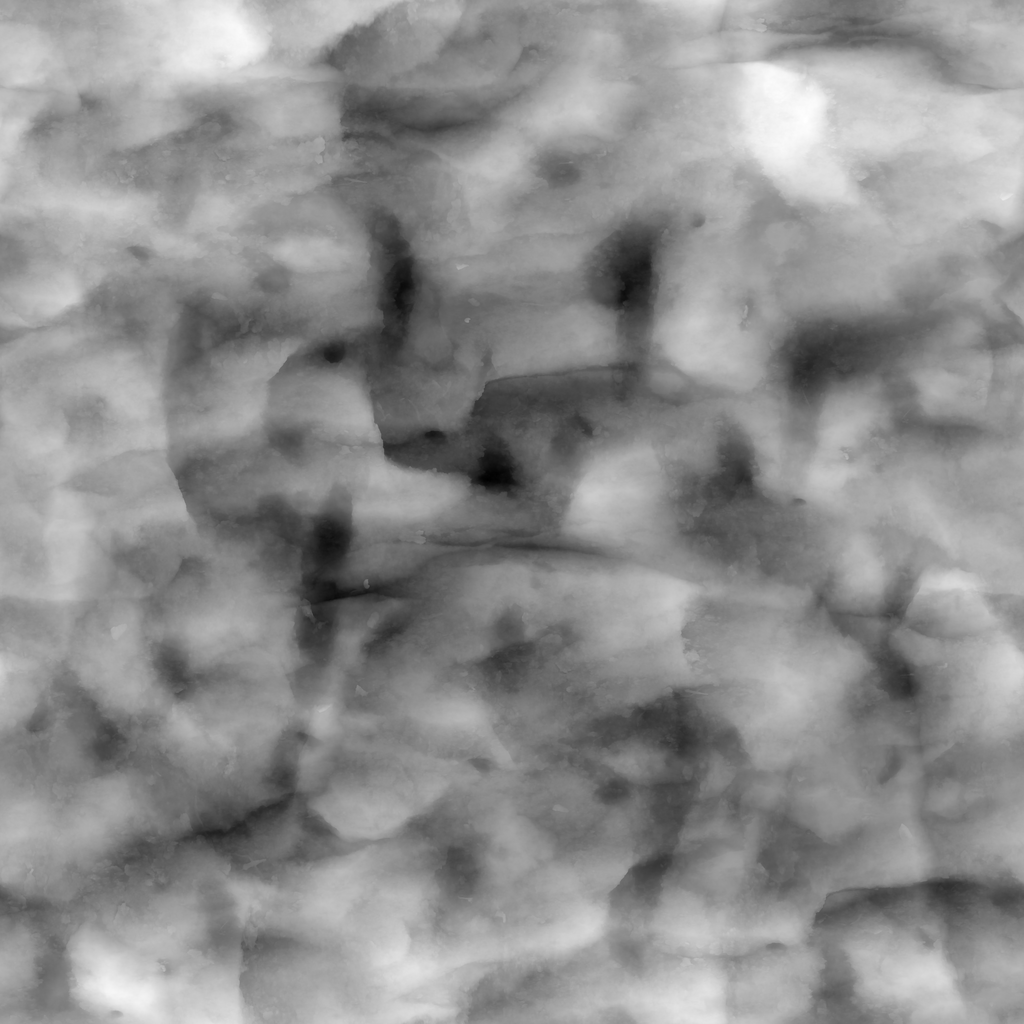
Texture map type: Displacement